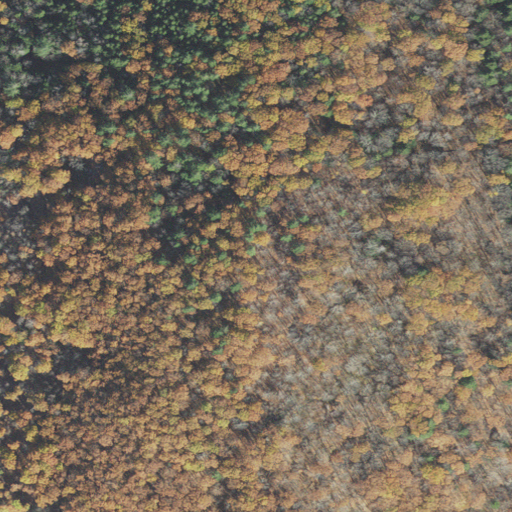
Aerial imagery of mountain in Vermont named Mount Flamstead containing deciduous forest, mixed forest, and evergreen forest